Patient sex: M
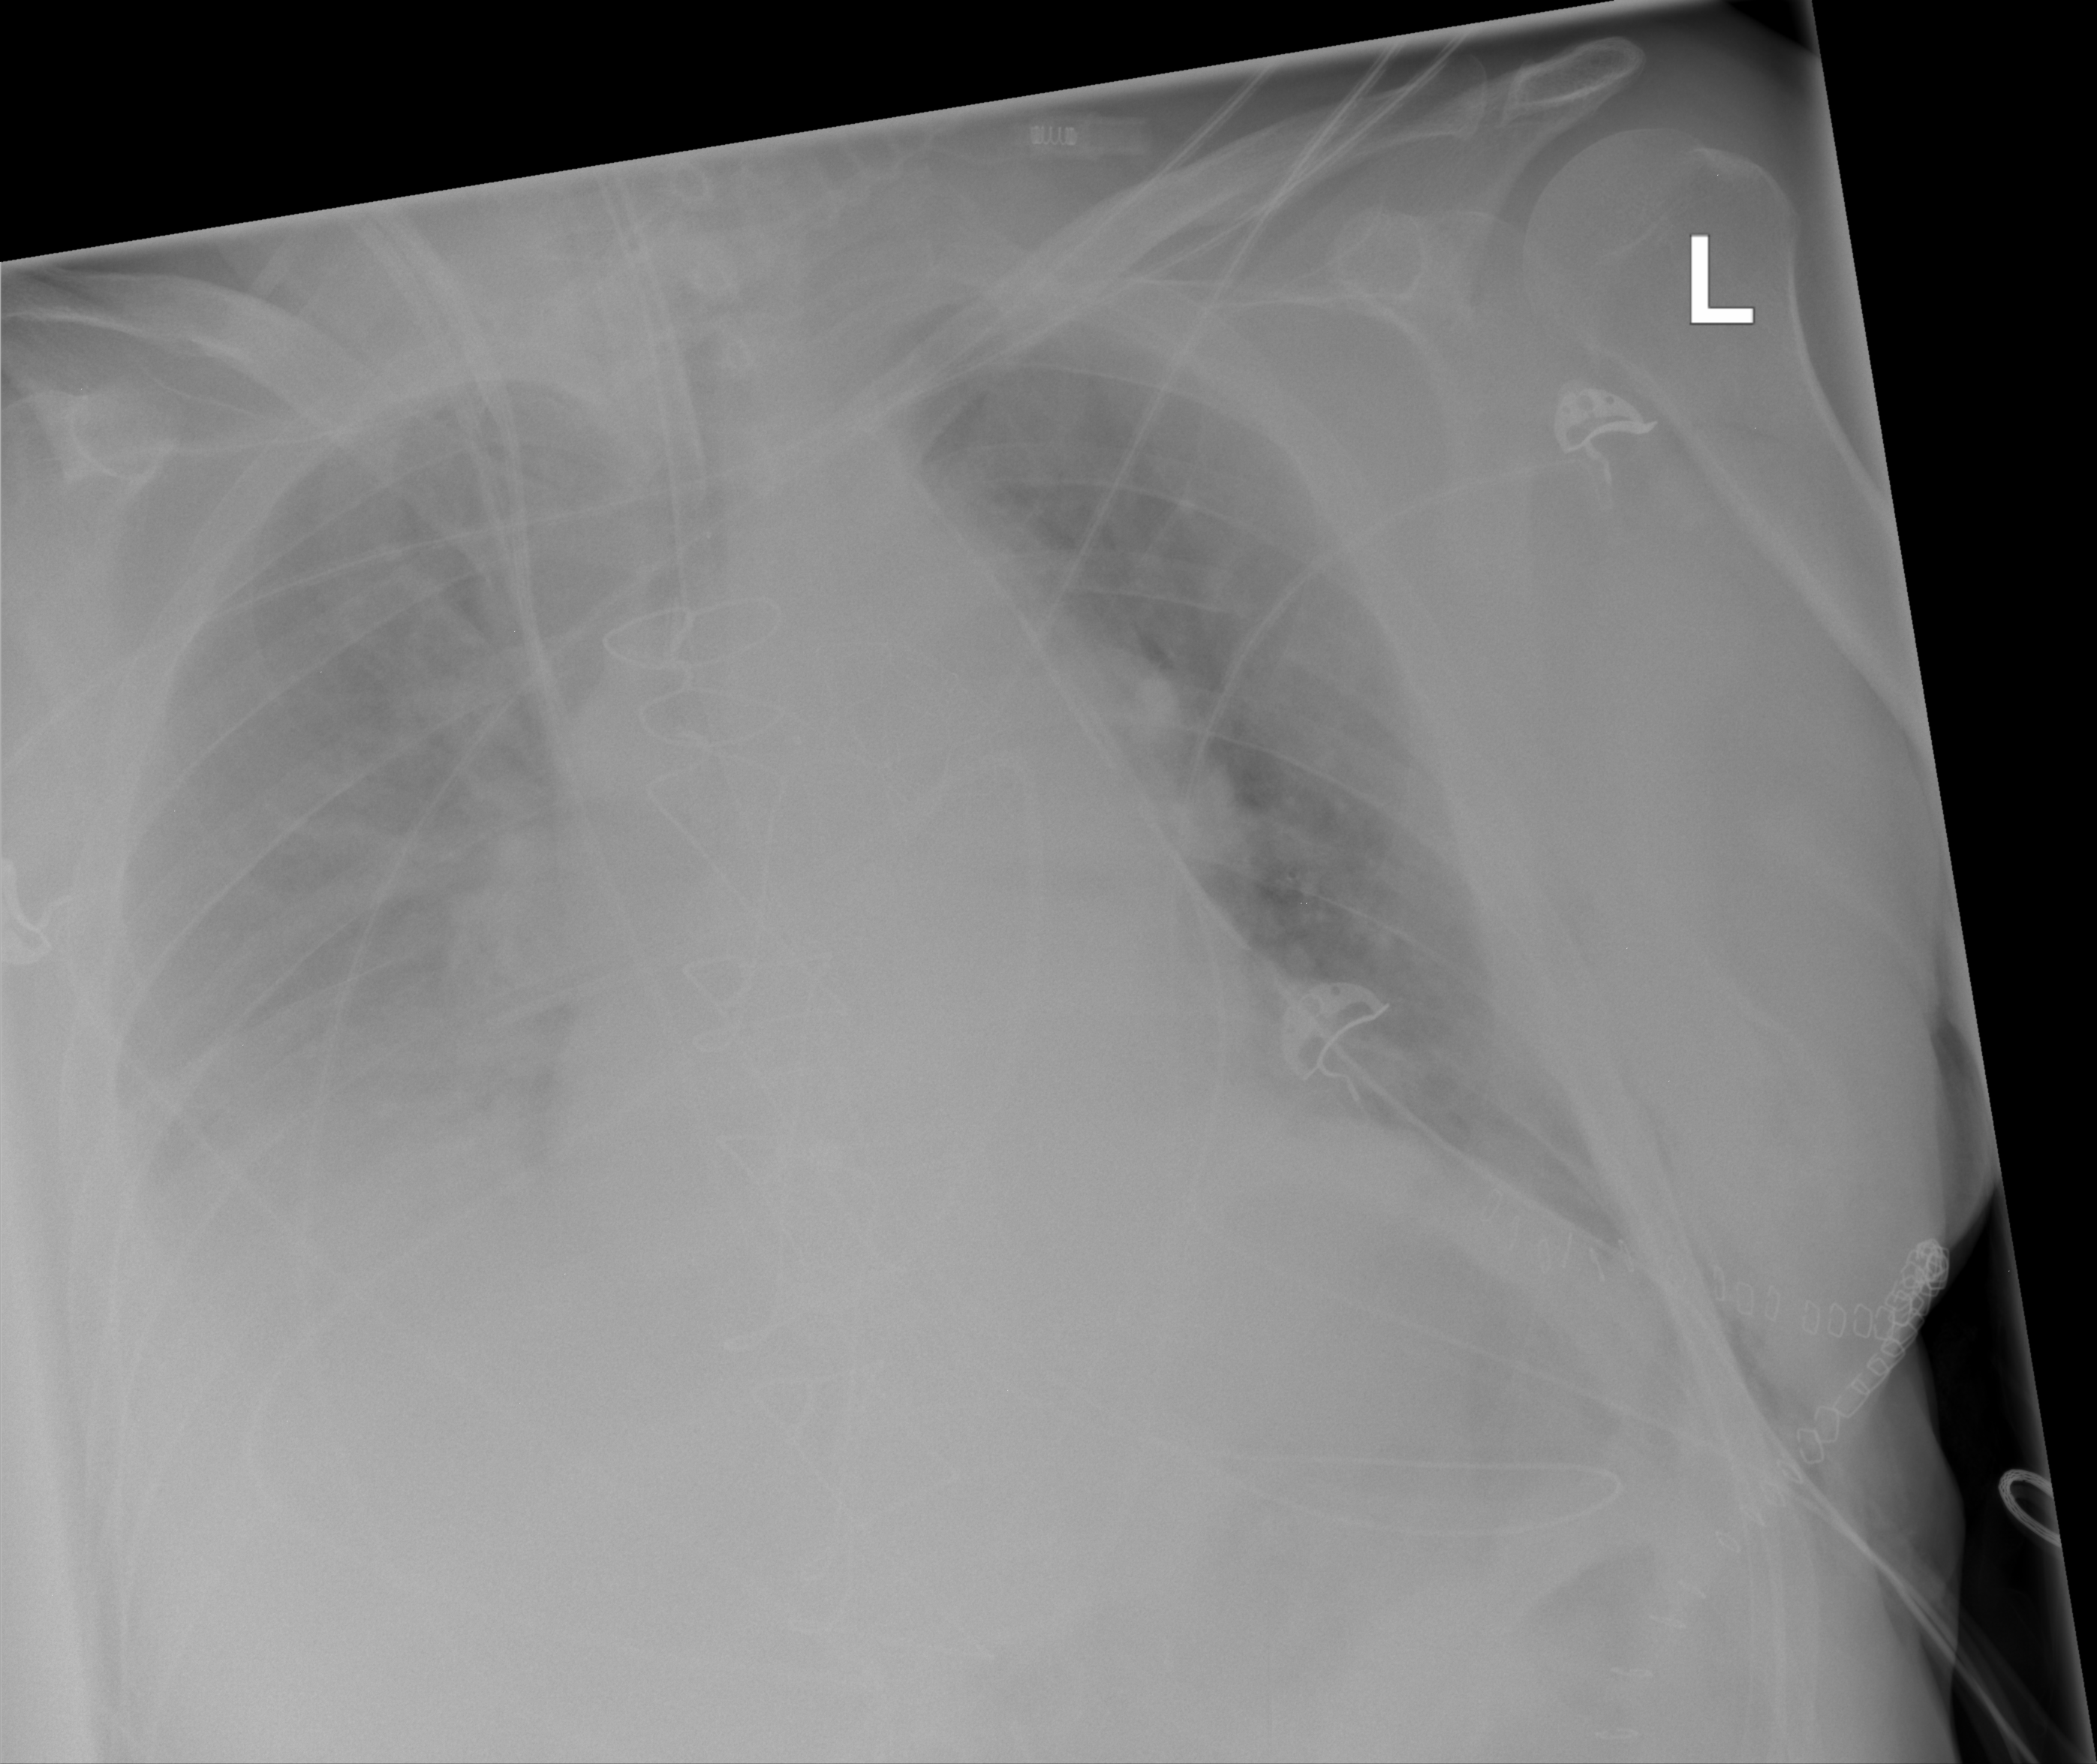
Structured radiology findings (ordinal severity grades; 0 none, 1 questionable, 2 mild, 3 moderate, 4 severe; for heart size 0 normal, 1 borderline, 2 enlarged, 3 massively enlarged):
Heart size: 0
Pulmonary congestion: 0
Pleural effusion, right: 2
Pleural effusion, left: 0
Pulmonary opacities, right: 1
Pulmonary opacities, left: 0
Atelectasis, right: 2
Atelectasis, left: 0